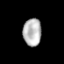
Tissue: prostate
Cell type: T cells
Senescence score: 0.776
Nuclear area (px): 493
Mean DAPI intensity: 183.716